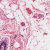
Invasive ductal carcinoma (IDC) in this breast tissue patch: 0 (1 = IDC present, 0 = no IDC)